Question: I am not able to debug for the "" function lines for which I set breakpoints. I debug with "Start CUDA Debugging" option from NSight menu.
My NSight plugin is successfully installed for VS 2010, I am able to debug my other projects (sample projects came within NSight debugger)
My code is here (it is a bit long but generally repeats same functions) :
'''
#include <stdlib.h>
#include <stdio.h>
#include <string.h>
#include <math.h>
#include "device_launch_parameters.h"
#include <cuda_runtime.h>
#include <cufft.h>
#include <helper_cuda.h>
#include "book.h"
#define N (131072)
__global__ void conjugate( float2 *a ) {
int idx = threadIdx.x + blockIdx.x * blockDim.x;
if (idx < N) {
a[idx] = cuConjf(a[idx]);
}
}
__global__ void multWithReference( float2 *signal, float2 *reference ) {
int idx = threadIdx.x + blockIdx.x * blockDim.x;
if (idx < N) {
signal[idx].x = signal[idx].x * reference[idx].x;
signal[idx].y = signal[idx].y * reference[idx].y;
}
}
__global__ void shift( float2 *signal, size_t shiftamount, float2* shifted ) {
int idx = threadIdx.x + blockIdx.x * blockDim.x;
*(shifted+((idx+shiftamount)%131072)) = *(signal+idx);
}
__global__ void fftshift(float2 *u_d)
{
int i = blockDim.x * blockIdx.x + threadIdx.x;
if(i < 131072)
{
double a = 1-2*(i&1);
u_d[i].x *= a;
u_d[i].y *= a;
}
}
static inline cufftHandle createFFTPlan(cudaStream_t* stream)
{
cufftHandle plan;
if (cudaGetLastError() != cudaSuccess){
fprintf(stderr, "Cuda error: Failed to allocate
");
}
if (cufftPlan1d(&plan, 131072, CUFFT_C2C,1) != CUFFT_SUCCESS){
fprintf(stderr, "CUFFT error: Plan creation failed");
}
if (cufftSetStream(plan, *stream) != CUFFT_SUCCESS){
fprintf(stderr, "CUFFT error: Plan stream association failed");
}
return plan;
}
int main( void ) {
cudaDeviceProp prop;
int whichDevice;
HANDLE_ERROR( cudaGetDevice( &whichDevice ) );
HANDLE_ERROR( cudaGetDeviceProperties( &prop, whichDevice ) );
if (!prop.deviceOverlap) {
printf( "Device will not handle overlaps, so no speed up from streams
" );
return 0;
}
cudaEvent_t start, stop;
float elapsedTime;
cudaStream_t stream0, stream1, stream2, stream3, stream4, stream5, stream6, stream7;
float2* host_ref, *host_0, *host_1, *host_2, *host_3, *host_4, *host_5, *host_6, *host_7;
float2* dev_ref, *dev_0, *dev_1, *dev_2, *dev_3, *dev_4, *dev_5, *dev_6, *dev_7;
// start the timers
HANDLE_ERROR( cudaEventCreate( &start ) );
HANDLE_ERROR( cudaEventCreate( &stop ) );
// initialize the streams
HANDLE_ERROR( cudaStreamCreate( &stream0 ) );
HANDLE_ERROR( cudaStreamCreate( &stream1 ) );
HANDLE_ERROR( cudaStreamCreate( &stream2 ) );
HANDLE_ERROR( cudaStreamCreate( &stream3 ) );
HANDLE_ERROR( cudaStreamCreate( &stream4 ) );
HANDLE_ERROR( cudaStreamCreate( &stream5 ) );
HANDLE_ERROR( cudaStreamCreate( &stream6 ) );
HANDLE_ERROR( cudaStreamCreate( &stream7 ) );
// allocate the memory on the GPU
HANDLE_ERROR( cudaMalloc( (void**)&dev_ref,
N * sizeof(float2) ) );
HANDLE_ERROR( cudaMalloc( (void**)&dev_0,
N * sizeof(float2) ) );
HANDLE_ERROR( cudaMalloc( (void**)&dev_1,
N * sizeof(float2) ) );
HANDLE_ERROR( cudaMalloc( (void**)&dev_2,
N * sizeof(float2) ) );
HANDLE_ERROR( cudaMalloc( (void**)&dev_3,
N * sizeof(float2) ) );
HANDLE_ERROR( cudaMalloc( (void**)&dev_4,
N * sizeof(float2) ) );
HANDLE_ERROR( cudaMalloc( (void**)&dev_5,
N * sizeof(float2) ) );
HANDLE_ERROR( cudaMalloc( (void**)&dev_6,
N * sizeof(float2) ) );
HANDLE_ERROR( cudaMalloc( (void**)&dev_7,
N * sizeof(float2) ) );
// allocate host locked memory, used to stream
HANDLE_ERROR( cudaHostAlloc( (void**)&host_ref,
N * sizeof(float2),
cudaHostAllocDefault ) );
HANDLE_ERROR( cudaHostAlloc( (void**)&host_0,
N * sizeof(float2),
cudaHostAllocDefault ) );
HANDLE_ERROR( cudaHostAlloc( (void**)&host_1,
N * sizeof(float2),
cudaHostAllocDefault ) );
HANDLE_ERROR( cudaHostAlloc( (void**)&host_2,
N * sizeof(float2),
cudaHostAllocDefault ) );
HANDLE_ERROR( cudaHostAlloc( (void**)&host_3,
N * sizeof(float2),
cudaHostAllocDefault ) );
HANDLE_ERROR( cudaHostAlloc( (void**)&host_4,
N * sizeof(float2),
cudaHostAllocDefault ) );
HANDLE_ERROR( cudaHostAlloc( (void**)&host_5,
N * sizeof(float2),
cudaHostAllocDefault ) );
HANDLE_ERROR( cudaHostAlloc( (void**)&host_6,
N * sizeof(float2),
cudaHostAllocDefault ) );
HANDLE_ERROR( cudaHostAlloc( (void**)&host_7,
N * sizeof(float2),
cudaHostAllocDefault ) );
// Open signal file
FILE *fp;
if(NULL == (fp = fopen("testSignal4.bin","r"))){
printf("can not open file...");
exit(1);
}
fread(host_ref, sizeof(float2), 131072, fp);
fclose(fp);
if(NULL == (fp = fopen("testSignal4.bin","r"))){
printf("can not open file...");
exit(1);
}
fread(host_0, sizeof(float2), 131072, fp);
fclose(fp);
if(NULL == (fp = fopen("testSignal4.bin","r"))){
printf("can not open file...");
exit(1);
}
fread(host_1, sizeof(float2), 131072, fp);
fclose(fp);
if(NULL == (fp = fopen("testSignal4.bin","r"))){
printf("can not open file...");
exit(1);
}
fread(host_2, sizeof(float2), 131072, fp);
fclose(fp);
if(NULL == (fp = fopen("testSignal4.bin","r"))){
printf("can not open file...");
exit(1);
}
fread(host_3, sizeof(float2), 131072, fp);
fclose(fp);
if(NULL == (fp = fopen("testSignal4.bin","r"))){
printf("can not open file...");
exit(1);
}
fread(host_4, sizeof(float2), 131072, fp);
fclose(fp);
if(NULL == (fp = fopen("testSignal4.bin","r"))){
printf("can not open file...");
exit(1);
}
fread(host_5, sizeof(float2), 131072, fp);
fclose(fp);
if(NULL == (fp = fopen("testSignal4.bin","r"))){
printf("can not open file...");
exit(1);
}
fread(host_6, sizeof(float2), 131072, fp);
fclose(fp);
if(NULL == (fp = fopen("testSignal4.bin","r"))){
printf("can not open file...");
exit(1);
}
fread(host_7, sizeof(float2), 131072, fp);
fclose(fp);
// create FFT plans
cufftHandle plan0 = createFFTPlan(&stream0);
cufftHandle plan1 = createFFTPlan(&stream1);
cufftHandle plan2 = createFFTPlan(&stream2);
cufftHandle plan3 = createFFTPlan(&stream3);
cufftHandle plan4 = createFFTPlan(&stream4);
cufftHandle plan5 = createFFTPlan(&stream5);
cufftHandle plan6 = createFFTPlan(&stream6);
cufftHandle plan7 = createFFTPlan(&stream7);
float2* shifted0;
HANDLE_ERROR( cudaMalloc( (void**)&shifted0,
N * sizeof(float2) ) );
float2* shifted1;
HANDLE_ERROR( cudaMalloc( (void**)&shifted1,
N * sizeof(float2) ) );
float2* shifted2;
HANDLE_ERROR( cudaMalloc( (void**)&shifted2,
N * sizeof(float2) ) );
float2* shifted3;
HANDLE_ERROR( cudaMalloc( (void**)&shifted3,
N * sizeof(float2) ) );
float2* shifted4;
HANDLE_ERROR( cudaMalloc( (void**)&shifted4,
N * sizeof(float2) ) );
float2* shifted5;
HANDLE_ERROR( cudaMalloc( (void**)&shifted5,
N * sizeof(float2) ) );
float2* shifted6;
HANDLE_ERROR( cudaMalloc( (void**)&shifted6,
N * sizeof(float2) ) );
float2* shifted7;
HANDLE_ERROR( cudaMalloc( (void**)&shifted7,
N * sizeof(float2) ) );
HANDLE_ERROR( cudaEventRecord( start, 0 ) );
// enqueue copies of a in stream0 and stream1
HANDLE_ERROR( cudaMemcpyAsync( dev_ref, host_ref,
sizeof(float2),
cudaMemcpyHostToDevice,
stream2 ) );
HANDLE_ERROR( cudaMemcpyAsync( dev_0, host_0,
sizeof(float2),
cudaMemcpyHostToDevice,
stream0 ) );
HANDLE_ERROR( cudaMemcpyAsync( dev_1, host_1,
sizeof(float2),
cudaMemcpyHostToDevice,
stream1 ) );
HANDLE_ERROR( cudaMemcpyAsync( dev_2, host_2,
sizeof(float2),
cudaMemcpyHostToDevice,
stream2 ) );
HANDLE_ERROR( cudaMemcpyAsync( dev_3, host_3,
sizeof(float2),
cudaMemcpyHostToDevice,
stream3 ) );
HANDLE_ERROR( cudaMemcpyAsync( dev_4, host_4,
sizeof(float2),
cudaMemcpyHostToDevice,
stream4 ) );
HANDLE_ERROR( cudaMemcpyAsync( dev_5, host_5,
sizeof(float2),
cudaMemcpyHostToDevice,
stream5 ) );
HANDLE_ERROR( cudaMemcpyAsync( dev_6, host_6,
sizeof(float2),
cudaMemcpyHostToDevice,
stream6 ) );
HANDLE_ERROR( cudaMemcpyAsync( dev_7, host_7,
sizeof(float2),
cudaMemcpyHostToDevice,
stream7 ) );
for(int i = 0; i < 100; i++){
shift<<<131072,131072,0>>>(dev_0, i, shifted0);
shift<<<131072,131072,0,stream1>>>(dev_1, i, shifted1);
shift<<<131072,131072,0,stream2>>>(dev_2, i, shifted2);
shift<<<131072,131072,0,stream3>>>(dev_3, i, shifted3);
shift<<<131072,131072,0,stream4>>>(dev_4, i, shifted4);
shift<<<131072,131072,0,stream5>>>(dev_5, i, shifted5);
shift<<<131072,131072,0,stream6>>>(dev_6, i, shifted6);
shift<<<131072,131072,0,stream7>>>(dev_7, i, shifted7);
conjugate<<<131072/256,131072,0,stream0>>>(shifted0);
conjugate<<<131072/256,131072,0,stream1>>>(shifted1);
conjugate<<<131072/256,131072,0,stream2>>>(shifted2);
conjugate<<<131072/256,131072,0,stream3>>>(shifted3);
conjugate<<<131072/256,131072,0,stream4>>>(shifted4);
conjugate<<<131072/256,131072,0,stream5>>>(shifted5);
conjugate<<<131072/256,131072,0,stream6>>>(shifted6);
conjugate<<<131072/256,131072,0,stream7>>>(shifted7);
multWithReference<<<131072/256,131072,0,stream0>>>(shifted0,dev_ref);
multWithReference<<<131072/256,131072,0,stream1>>>(shifted1,dev_ref);
multWithReference<<<131072/256,131072,0,stream2>>>(shifted2,dev_ref);
multWithReference<<<131072/256,131072,0,stream3>>>(shifted3,dev_ref);
multWithReference<<<131072/256,131072,0,stream4>>>(shifted4,dev_ref);
multWithReference<<<131072/256,131072,0,stream5>>>(shifted5,dev_ref);
multWithReference<<<131072/256,131072,0,stream6>>>(shifted6,dev_ref);
multWithReference<<<131072/256,131072,0,stream7>>>(shifted7,dev_ref);
if (cufftExecC2C(plan0, shifted0, shifted0, CUFFT_FORWARD) != CUFFT_SUCCESS){
fprintf(stderr, "CUFFT error: ExecC2C Forward failed");
}
if (cufftExecC2C(plan1, shifted1, shifted1, CUFFT_FORWARD) != CUFFT_SUCCESS){
fprintf(stderr, "CUFFT error: ExecC2C Forward failed");
}
if (cufftExecC2C(plan2, shifted2, shifted2, CUFFT_FORWARD) != CUFFT_SUCCESS){
fprintf(stderr, "CUFFT error: ExecC2C Forward failed");
}
if (cufftExecC2C(plan3, shifted3, shifted3, CUFFT_FORWARD) != CUFFT_SUCCESS){
fprintf(stderr, "CUFFT error: ExecC2C Forward failed");
}
if (cufftExecC2C(plan4, shifted4, shifted4, CUFFT_FORWARD) != CUFFT_SUCCESS){
fprintf(stderr, "CUFFT error: ExecC2C Forward failed");
}
if (cufftExecC2C(plan5, shifted5, shifted5, CUFFT_FORWARD) != CUFFT_SUCCESS){
fprintf(stderr, "CUFFT error: ExecC2C Forward failed");
}
if (cufftExecC2C(plan6, shifted6, shifted6, CUFFT_FORWARD) != CUFFT_SUCCESS){
fprintf(stderr, "CUFFT error: ExecC2C Forward failed");
}
if (cufftExecC2C(plan7, shifted7, shifted7, CUFFT_FORWARD) != CUFFT_SUCCESS){
fprintf(stderr, "CUFFT error: ExecC2C Forward failed");
}
fftshift<<<131072,131072,0,stream0>>>(shifted0);
fftshift<<<131072,131072,0,stream1>>>(shifted1);
fftshift<<<131072,131072,0,stream2>>>(shifted2);
fftshift<<<131072,131072,0,stream3>>>(shifted3);
fftshift<<<131072,131072,0,stream4>>>(shifted4);
fftshift<<<131072,131072,0,stream5>>>(shifted5);
fftshift<<<131072,131072,0,stream6>>>(shifted6);
fftshift<<<131072,131072,0,stream7>>>(shifted7);
}
if (cudaThreadSynchronize() != cudaSuccess){
fprintf(stderr, "Cuda error: Failed to synchronize
");
}
float2 *host_last = (float2 *)malloc(8*131072);
// enqueue copies of c from device to locked memory
HANDLE_ERROR( cudaMemcpyAsync( host_last, shifted0,
sizeof(float2),
cudaMemcpyDeviceToHost,
stream0 ) );
// enqueue copies of c from device to locked memory
HANDLE_ERROR( cudaMemcpyAsync( host_0, shifted0,
sizeof(float2),
cudaMemcpyDeviceToHost,
stream0 ) );
HANDLE_ERROR( cudaMemcpyAsync( host_1, shifted1,
sizeof(float2),
cudaMemcpyDeviceToHost,
stream1 ) );
HANDLE_ERROR( cudaMemcpyAsync( host_2, shifted2,
sizeof(float2),
cudaMemcpyDeviceToHost,
stream2 ) );
HANDLE_ERROR( cudaMemcpyAsync( host_3, shifted3,
sizeof(float2),
cudaMemcpyDeviceToHost,
stream3 ) );
HANDLE_ERROR( cudaMemcpyAsync( host_4, shifted4,
sizeof(float2),
cudaMemcpyDeviceToHost,
stream4 ) );
HANDLE_ERROR( cudaMemcpyAsync( host_5, shifted5,
sizeof(float2),
cudaMemcpyDeviceToHost,
stream5 ) );
HANDLE_ERROR( cudaMemcpyAsync( host_6, shifted6,
sizeof(float2),
cudaMemcpyDeviceToHost,
stream6 ) );
HANDLE_ERROR( cudaMemcpyAsync( host_7, shifted7,
sizeof(float2),
cudaMemcpyDeviceToHost,
stream7 ) );
// Streamleri senkronize et
HANDLE_ERROR( cudaStreamSynchronize( stream0 ) );
HANDLE_ERROR( cudaStreamSynchronize( stream1 ) );
HANDLE_ERROR( cudaStreamSynchronize( stream2 ) );
HANDLE_ERROR( cudaStreamSynchronize( stream3 ) );
HANDLE_ERROR( cudaStreamSynchronize( stream4 ) );
HANDLE_ERROR( cudaStreamSynchronize( stream5 ) );
HANDLE_ERROR( cudaStreamSynchronize( stream6 ) );
HANDLE_ERROR( cudaStreamSynchronize( stream7 ) );
// Stop timer
HANDLE_ERROR( cudaEventRecord( stop, 0 ) );
HANDLE_ERROR( cudaEventSynchronize( stop ) );
HANDLE_ERROR( cudaEventElapsedTime( &elapsedTime,
start, stop ) );
printf( "Time taken: %3.1f ms
", elapsedTime );
FILE *fp2;
if(NULL == (fp2 = fopen("result.bin","wb+"))){
printf("can not open file...");
exit(1);
}
fwrite(host_last, sizeof(float2), 131072, fp2);
printf("signal written
");
fflush(stdout);
fclose(fp2);
// cleanup the streams and memory
HANDLE_ERROR( cudaFreeHost( host_0 ) );
HANDLE_ERROR( cudaFreeHost( host_1 ) );
HANDLE_ERROR( cudaFreeHost( host_2 ) );
HANDLE_ERROR( cudaFreeHost( host_3 ) );
HANDLE_ERROR( cudaFreeHost( host_4 ) );
HANDLE_ERROR( cudaFreeHost( host_5 ) );
HANDLE_ERROR( cudaFreeHost( host_6 ) );
HANDLE_ERROR( cudaFreeHost( host_7 ) );
HANDLE_ERROR( cudaFree( dev_0 ) );
HANDLE_ERROR( cudaFree( dev_1 ) );
HANDLE_ERROR( cudaFree( dev_2 ) );
HANDLE_ERROR( cudaFree( dev_3 ) );
HANDLE_ERROR( cudaFree( dev_4 ) );
HANDLE_ERROR( cudaFree( dev_5 ) );
HANDLE_ERROR( cudaFree( dev_6 ) );
HANDLE_ERROR( cudaFree( dev_7 ) );
cufftDestroy(plan0);
cufftDestroy(plan1);
cufftDestroy(plan2);
cufftDestroy(plan3);
cufftDestroy(plan4);
cufftDestroy(plan5);
cufftDestroy(plan6);
cufftDestroy(plan7);
HANDLE_ERROR( cudaStreamDestroy( stream0 ) );
HANDLE_ERROR( cudaStreamDestroy( stream1 ) );
HANDLE_ERROR( cudaStreamDestroy( stream2 ) );
HANDLE_ERROR( cudaStreamDestroy( stream3 ) );
HANDLE_ERROR( cudaStreamDestroy( stream4 ) );
HANDLE_ERROR( cudaStreamDestroy( stream5 ) );
HANDLE_ERROR( cudaStreamDestroy( stream6 ) );
HANDLE_ERROR( cudaStreamDestroy( stream7 ) );
printf("hit [enter] to exit...");
fflush(stdout);
getchar();
return 0;
}
'''
Binary file needed to reproduce the problem is within this link :
<URL>
When I run "cuda-memcheck" on release exe file I get the following result:

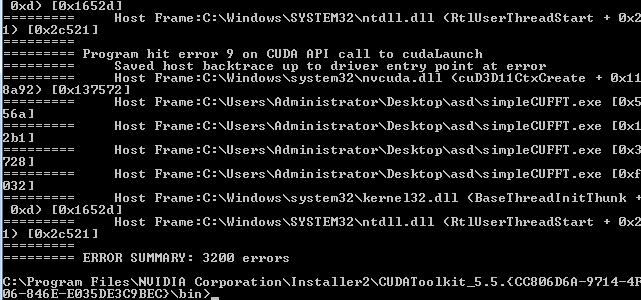
Answer: When debugging GPU code in Nsight VSE you need to start debugging through the Nsight menu ("Start CUDA Debugging"). See <URL> for more information.
Based on the additional information you provided, in particular the 'cuda-memcheck' output, it seems like your kernel is not actually being launched. Error 9 is <URL> is incompatible with the device.
> cudaErrorInvalidConfiguration = 9This indicates that a kernel launch is requesting resources that can never be satisfied by the current device. Requesting more shared memory per block than the device supports will trigger this error, as will requesting too many threads or blocks. See cudaDeviceProp for more device limitations.
In fact, you're trying to launch 131072 threads/block which is way above the limits (see the Programming Guide for <URL>. You should launch smaller blocks and increase the number of blocks accordingly.
As Robert Crovella said, you should always ensure you have proper error checking.